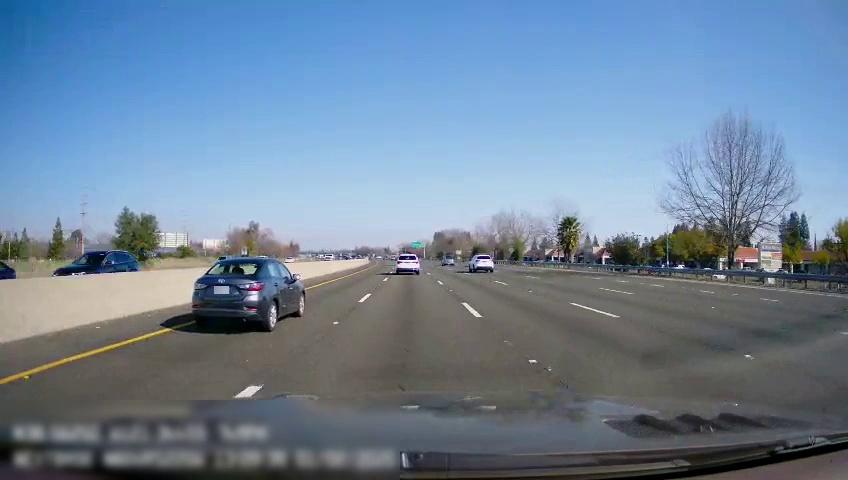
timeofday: Day
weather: Sunny
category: Drivable Space
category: Vehicles | Car
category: Vehicles | SUV
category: Vehicles | Car
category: Vehicles | SUV
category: Vehicles | Car
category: Vehicles | Van
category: Lanes | Alternate Lane
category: Lanes | Current Lane
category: Lanes | Current Lane
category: Lanes | Alternate Lane
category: Lanes | Alternate Lane
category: Lanes | Alternate Lane
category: Lanes | Alternate Lane
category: Traffic | Signs